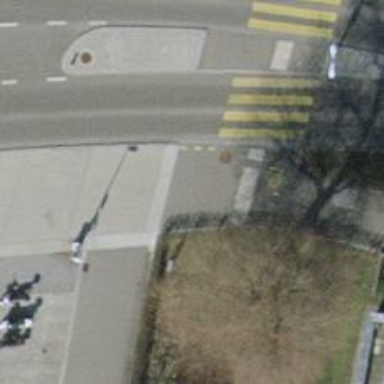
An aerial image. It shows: Asphalt path that serves as sidewalk.